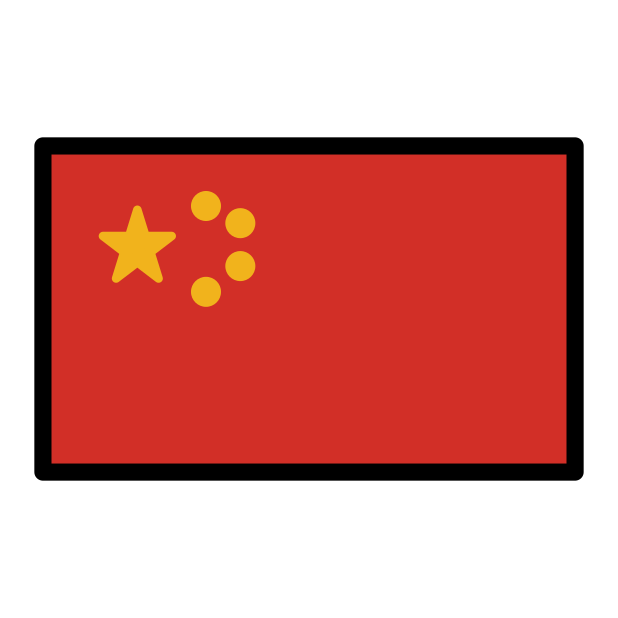
flag: China